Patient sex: F
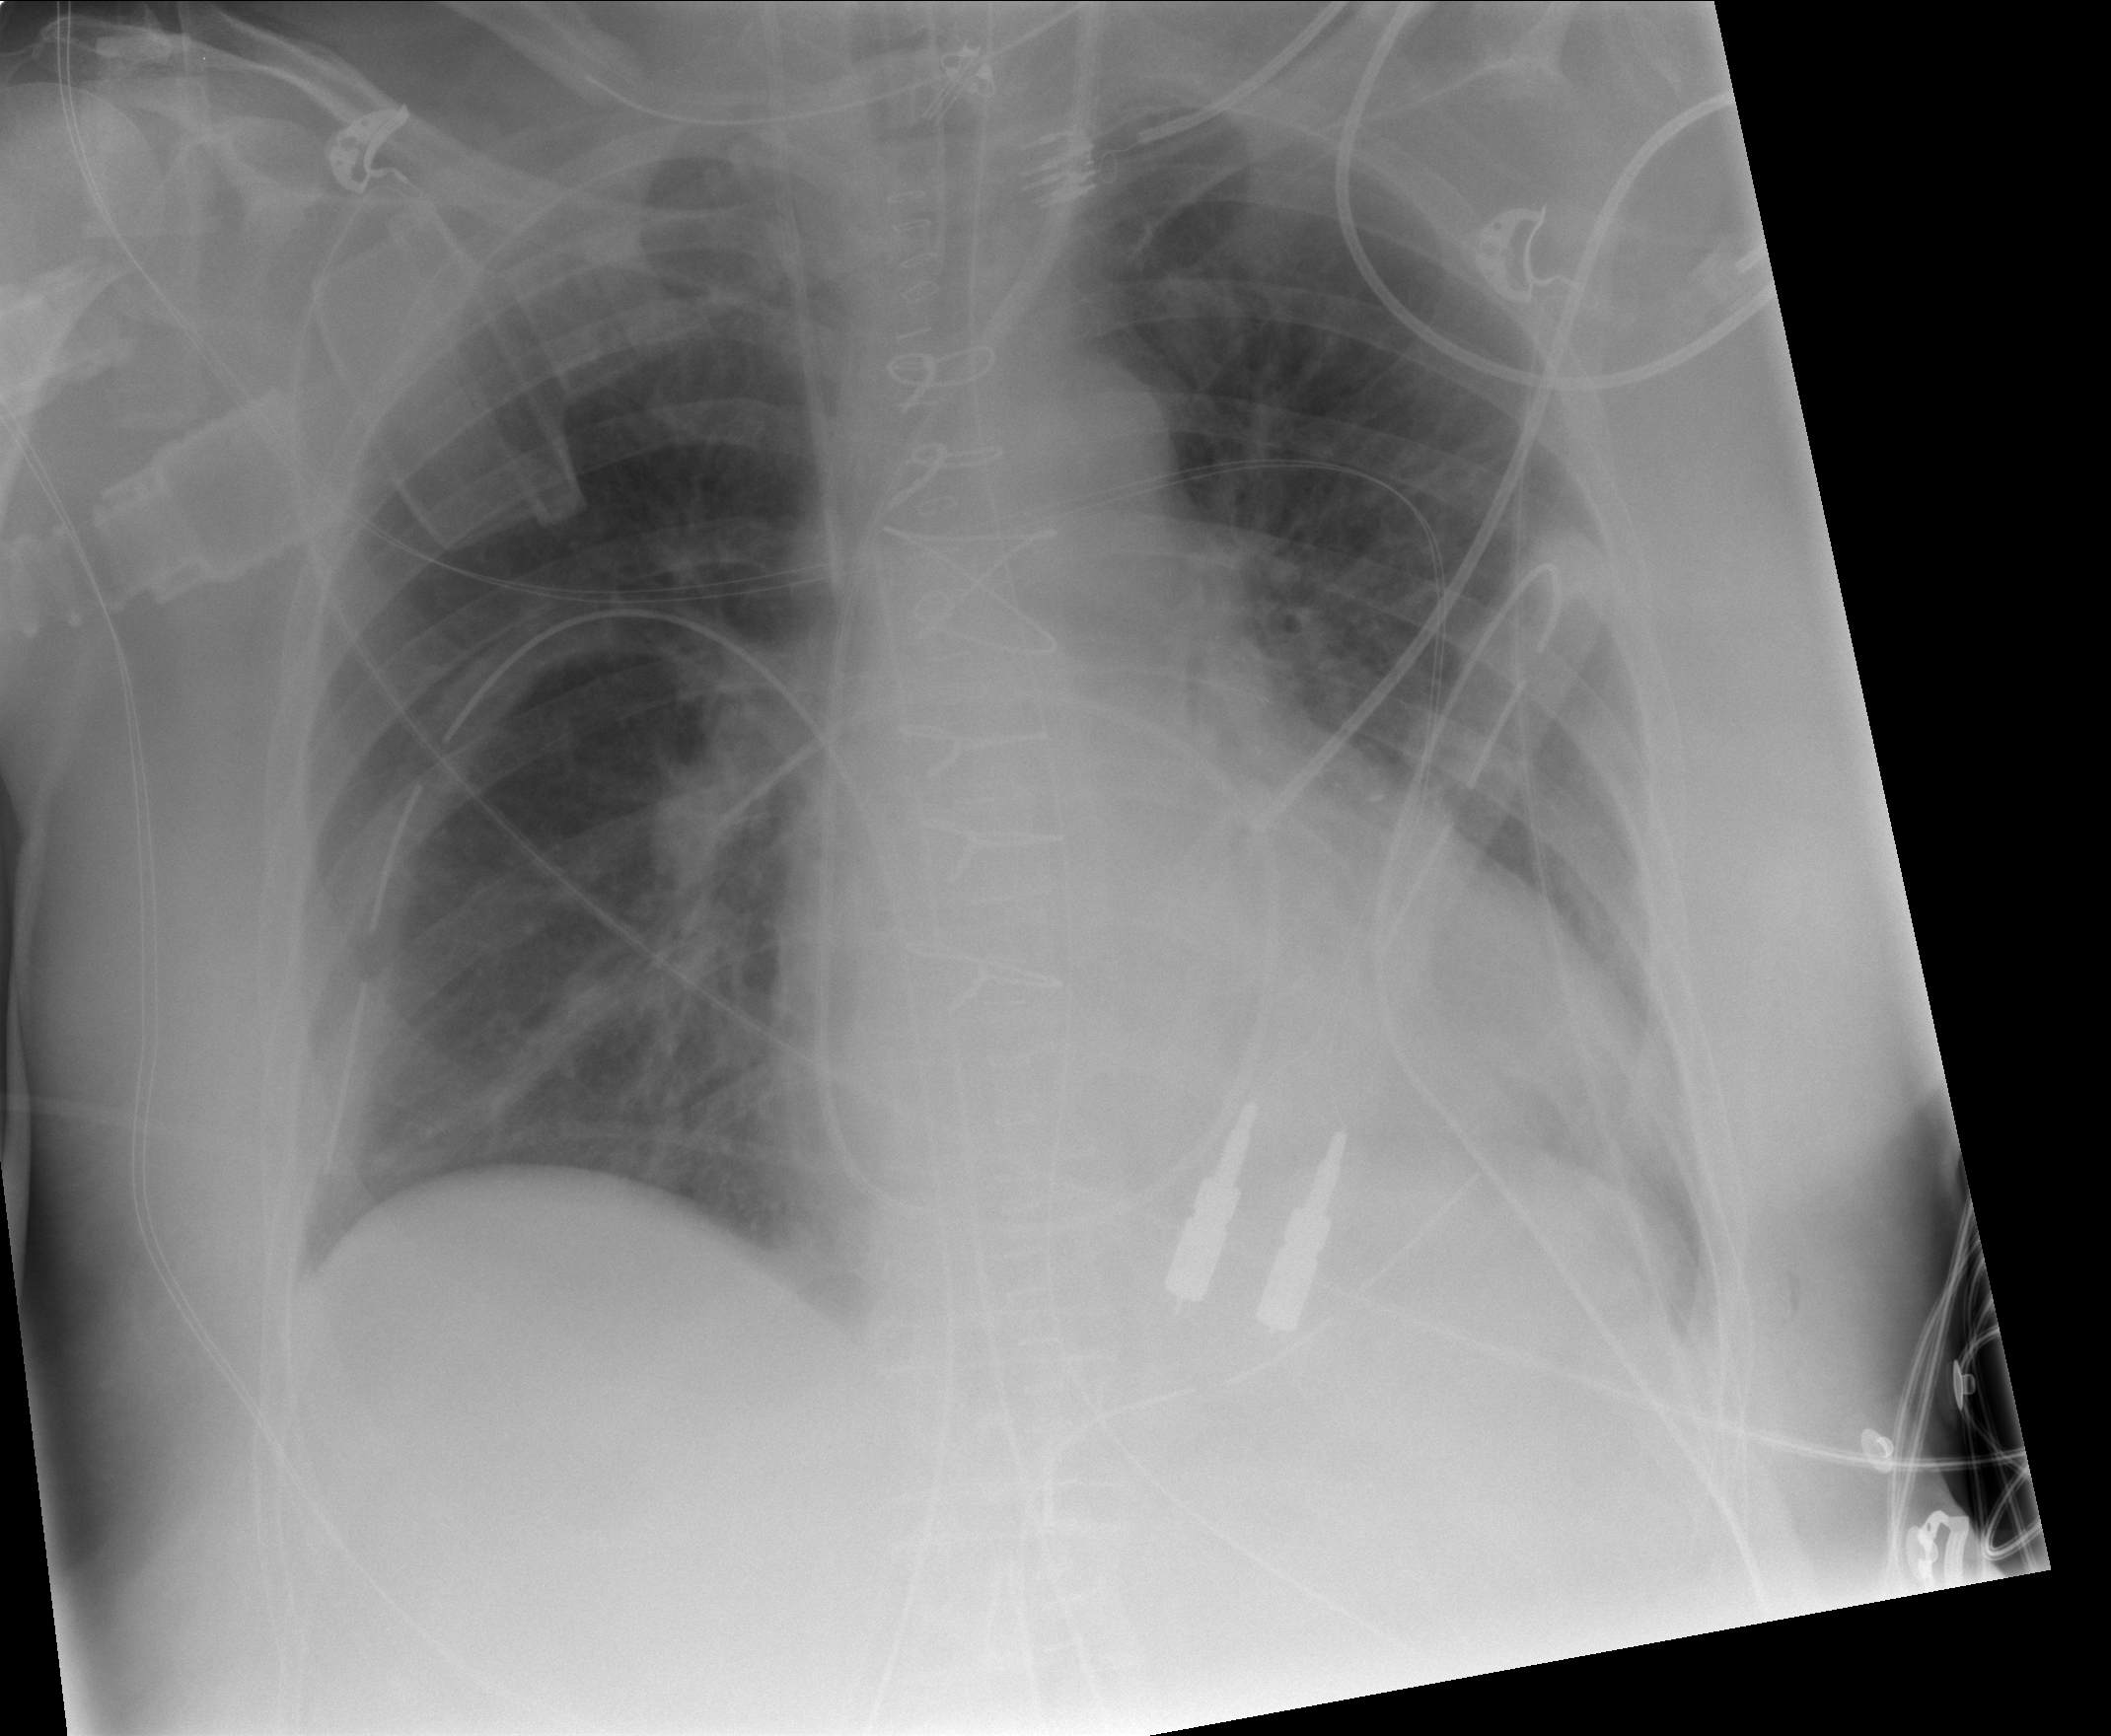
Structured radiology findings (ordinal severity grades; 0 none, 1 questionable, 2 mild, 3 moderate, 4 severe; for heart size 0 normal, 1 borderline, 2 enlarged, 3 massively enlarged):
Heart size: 2
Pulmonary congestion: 2
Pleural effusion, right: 0
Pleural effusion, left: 2
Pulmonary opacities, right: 0
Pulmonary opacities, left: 0
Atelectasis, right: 0
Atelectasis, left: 2